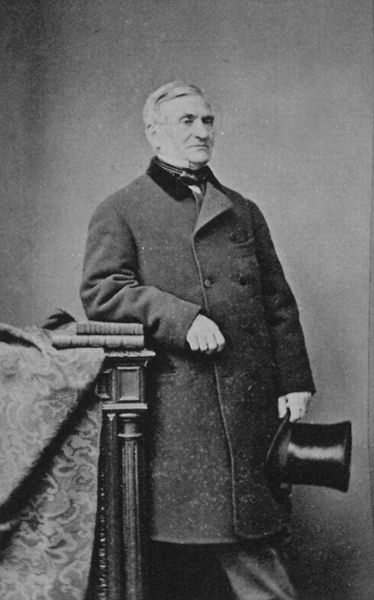
Titel: Cartes de visite aus dem Atelier Bayard und Bertall
Künstler: Hippolyte Bayard
Schlagwörter: dunkel, mann, schatten, weiß, frisur, grau, haar, hell, hintergrund, holz, hut, köpfe, licht, nase, ohr, profil, schwarz, tisch, blick, tuch, muster, teppich, zylinder, alt, anzug, hemd, hose, wand, falten, gesicht, halten, kragen, samt, stehen, tod, bildnis, herr, hände, portrait, porträt, tischbein, tischdecke, mantel, pose, stehend, stoff, decke, zilinder, kinn, knopf, ohren, seitlich, bücher, schrank, winter, lehnen, treppe, steif, ernst, glanz, starr, angelehnt, atelier, podest, aufstützen, knöpfe, fliege, hemdkragen, knopfleiste, revers, drapierung, pfosten, foto, fotografie, photographie, schimmer, greis, buch, hausherr, drapiert, schwarz-weiß, bürgertum, orden, posieren, stehkragen, brokat, photo, buchrücken, halbprofil, knopfreihe, zugeknöpft, stapel, mittelpunkt, anlehnen, gewebe, fotographie, abbildung, zentriert, gestelle, zylinderhut, gestellt, bartlos, atelieraufnahme, stativ, mentel, abstützend, zweireiher, mantelkragen, senior, stattlich, atelieraudnahme, bücherstaspel, halsbandorden, szehend, älterer herr, err, doppelreihig geknöpft